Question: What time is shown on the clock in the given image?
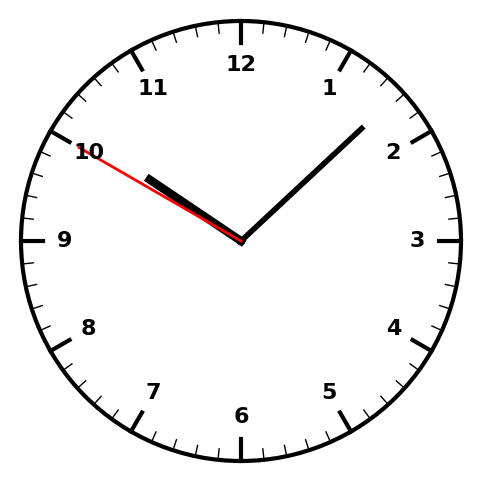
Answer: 10:07:50